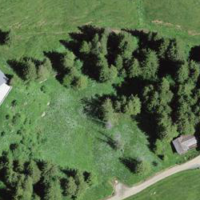
EUNIS habitat code: 26
Species observed at this site:
Pinus mugo